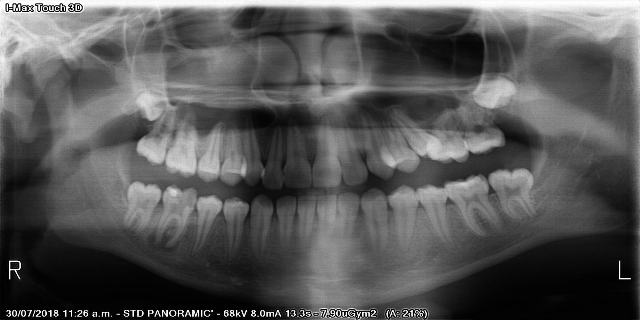
adult